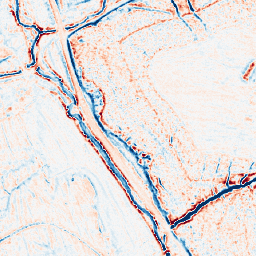
Category: edge_preserving
Decomposition family: bilateral
Decomposition parameters: d: 9
sigma_color: 75
sigma_space: 100
Upsampling method: nearest
Upsampling parameters: scale: 2
Upsampling scale: 2